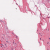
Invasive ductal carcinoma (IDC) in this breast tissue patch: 0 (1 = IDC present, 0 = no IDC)